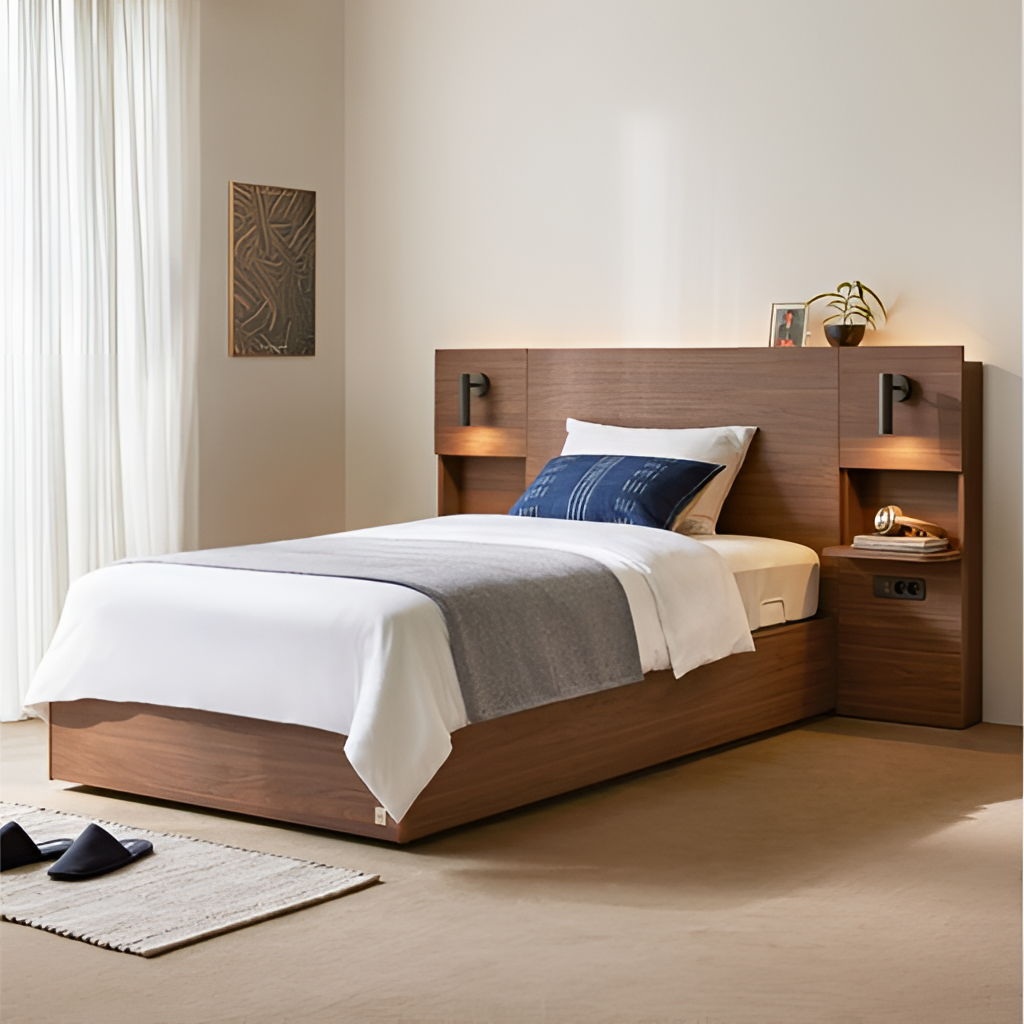
bedroom, wood backlit headboard bed, beige carpet flooring, with plain pattern, beige paint wallpaper, with solid pattern, contemporary